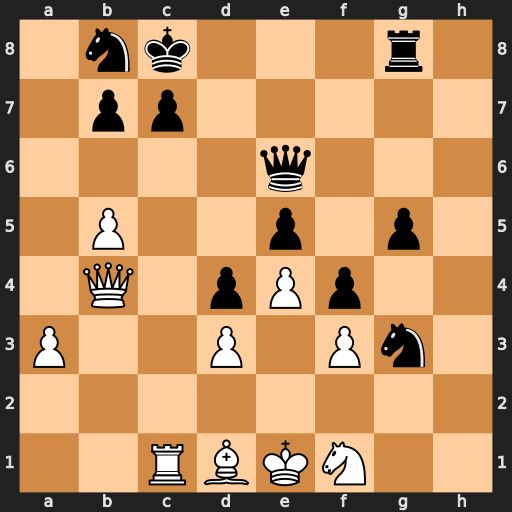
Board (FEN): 1nk3r1/1pp5/4q3/1P2p1p1/1Q1pPp2/P2P1Pn1/8/2RBKN2
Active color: w
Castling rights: -
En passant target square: -
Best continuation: Nxg3 fxg3 Bb3 Qf6 Bxg8 Qxf3 Be6+